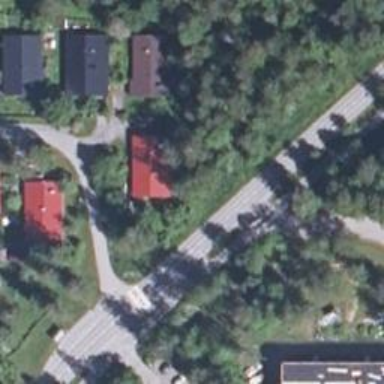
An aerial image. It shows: Road with "give way" sign.